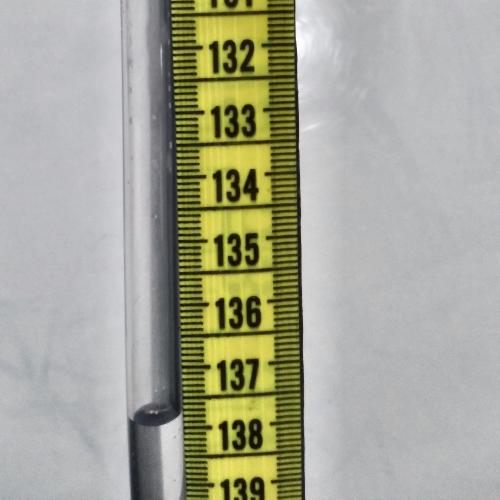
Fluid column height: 137.8 cm